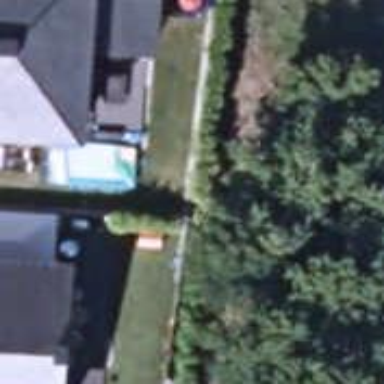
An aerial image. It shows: Fence.